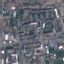
Land use / land cover class: Residential